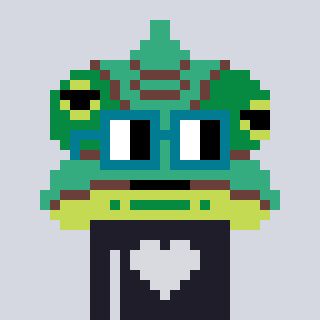
a pixel art character with square dark green glasses, a chameleon-shaped head and a grayscale-colored body on a cool background